Question: How to retrieve response message in failure function?
'''
store.sync({
success : function(){},
failure : function(response, options){
console.log(response.responseText); //it does not work, because there is responseText attr in response
}
});
'''
Response Text is like this,
'''
{"success":false,"message":"Test Error"}
'''
Anybody know, please advice me.
Thanks
[EDIT]
'''
console.log(response);
'''
then,

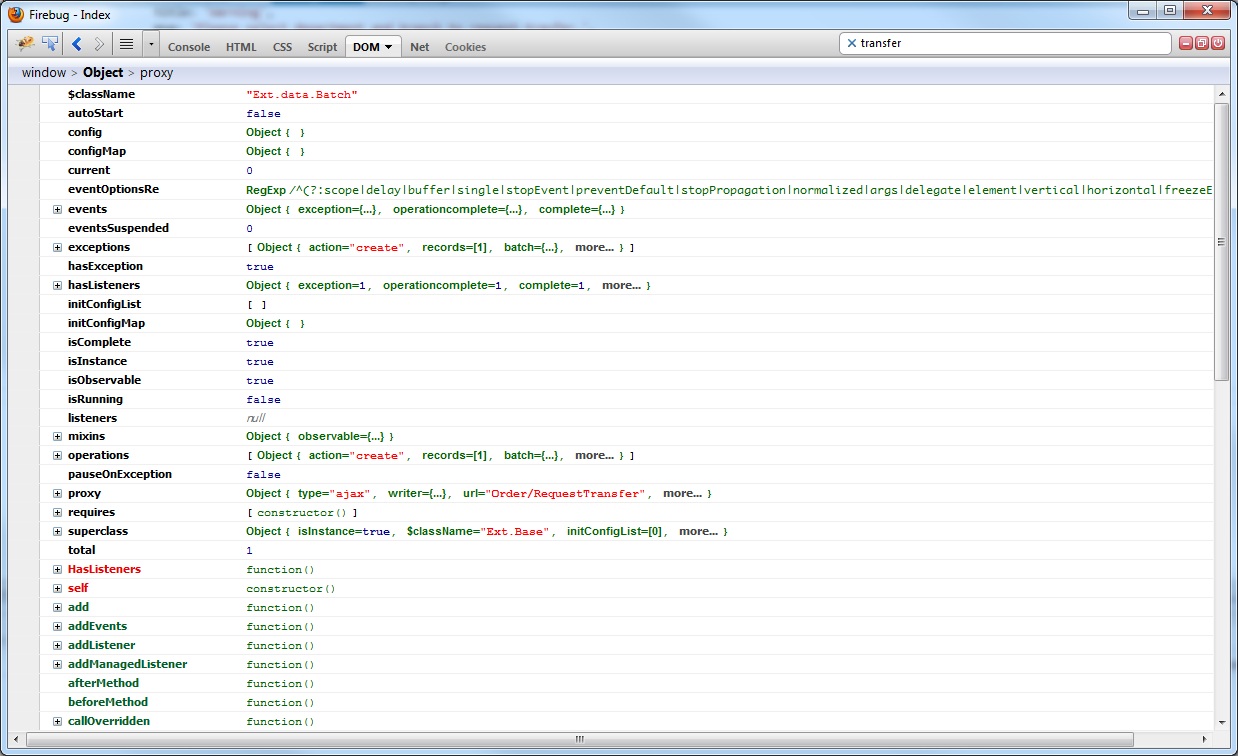
Answer: I'm not sure if you ever figured this out, but the suggestions above I'm pretty sure are wrong. You need to look at the request exception of the store proxy.
Here is some code to call before you do the store sync.
'''
Ext.Ajax.on('requestexception', function (conn, response, options) {
if (response.status != 200) {
var errorData = Ext.JSON.decode(response.responseText);
Ext.Msg.alert('Creating User Failed',errorData.message);
}
});
'''
Sorry for digging this old post up but it just hurt to see the answers above since I just went through the same struggle.
HTH's.